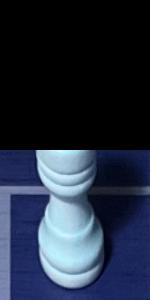
Label: Rook_White